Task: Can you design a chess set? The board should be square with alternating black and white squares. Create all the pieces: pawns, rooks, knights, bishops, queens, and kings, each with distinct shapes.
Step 600:
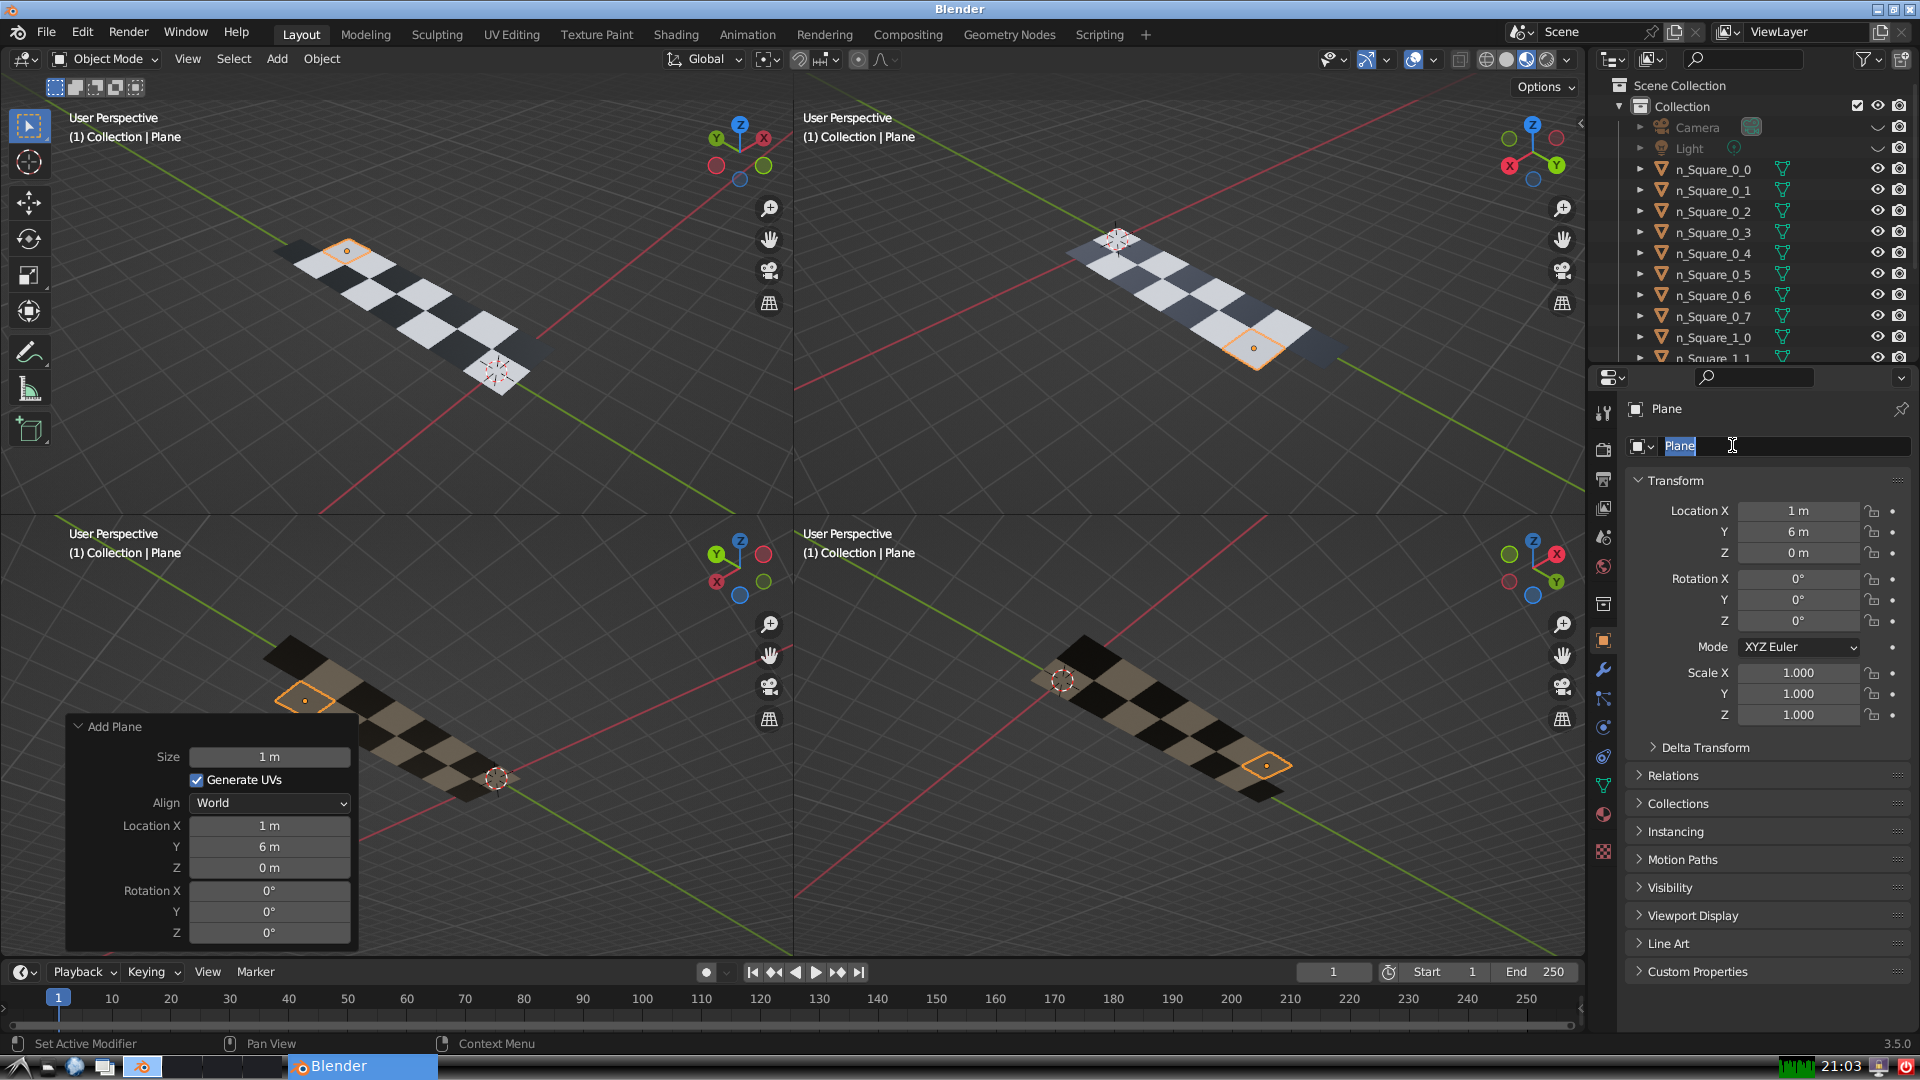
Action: input_text: n_Square_1_6